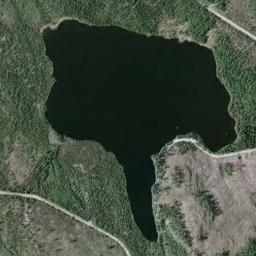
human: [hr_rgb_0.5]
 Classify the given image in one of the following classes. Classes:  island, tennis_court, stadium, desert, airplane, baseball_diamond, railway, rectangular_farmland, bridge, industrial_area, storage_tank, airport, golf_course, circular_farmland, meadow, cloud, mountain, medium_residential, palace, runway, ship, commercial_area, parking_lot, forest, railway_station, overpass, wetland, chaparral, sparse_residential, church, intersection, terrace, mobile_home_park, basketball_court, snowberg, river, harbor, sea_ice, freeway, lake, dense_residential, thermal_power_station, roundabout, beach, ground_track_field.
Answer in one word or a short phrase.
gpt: lake